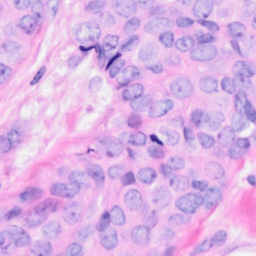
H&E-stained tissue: Breast